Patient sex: M
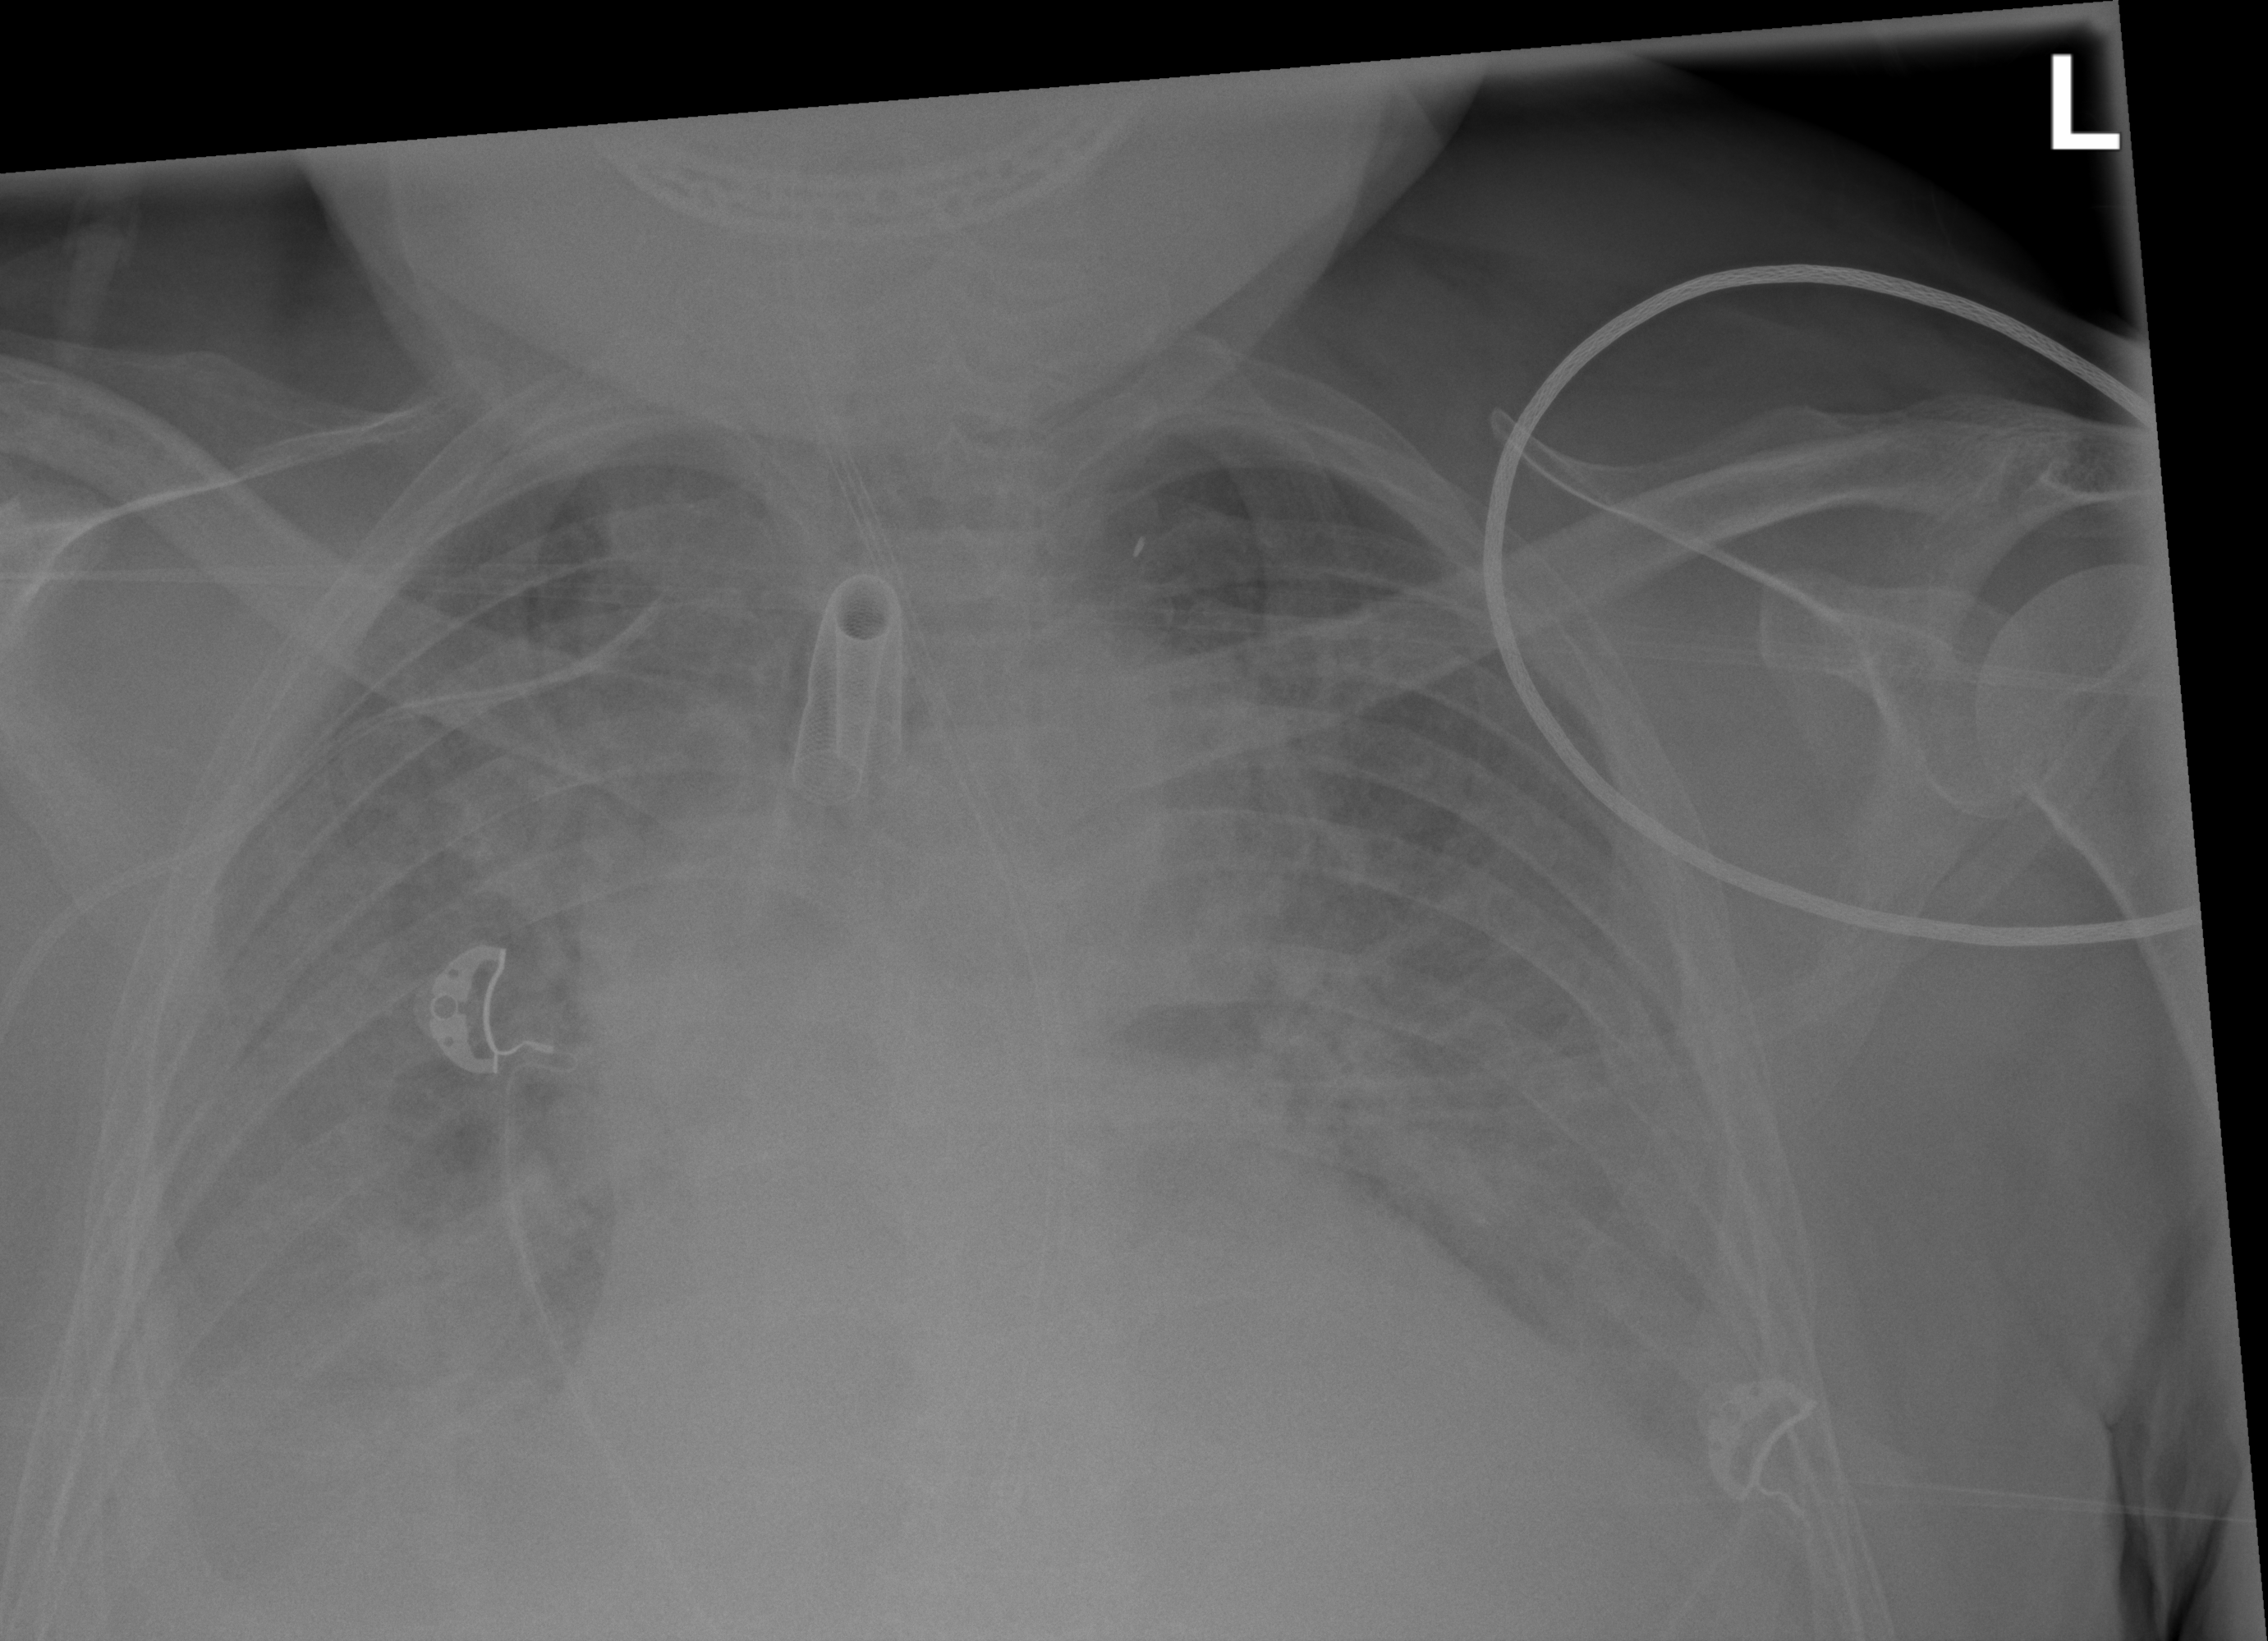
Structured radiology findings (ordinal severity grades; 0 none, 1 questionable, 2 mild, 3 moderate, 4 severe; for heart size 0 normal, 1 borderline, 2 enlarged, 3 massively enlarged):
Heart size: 3
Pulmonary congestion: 3
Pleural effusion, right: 3
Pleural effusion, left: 3
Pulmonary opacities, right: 3
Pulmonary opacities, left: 3
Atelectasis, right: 3
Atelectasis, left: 3